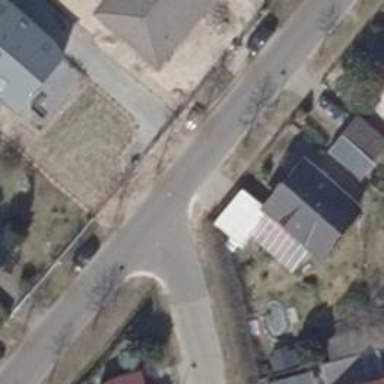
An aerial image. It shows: Footway.